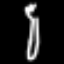
Label: fork